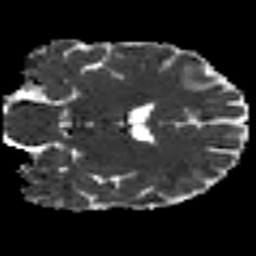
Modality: MD
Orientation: coronal
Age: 40
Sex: female
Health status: ill
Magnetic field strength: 3 T
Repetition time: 8.4 s
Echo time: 0.0926 s